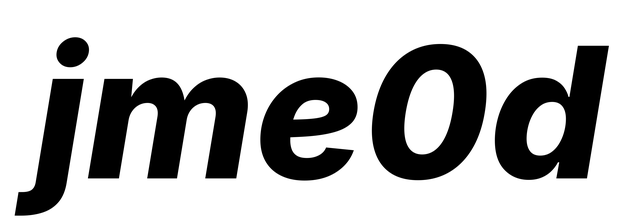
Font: Inter-Italic_ExtraBold_Italic